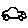
Label: car